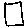
Label: square